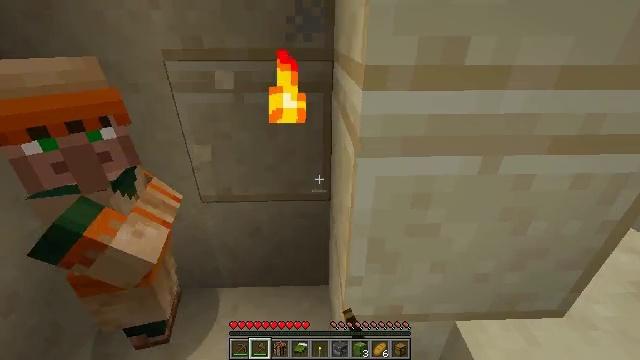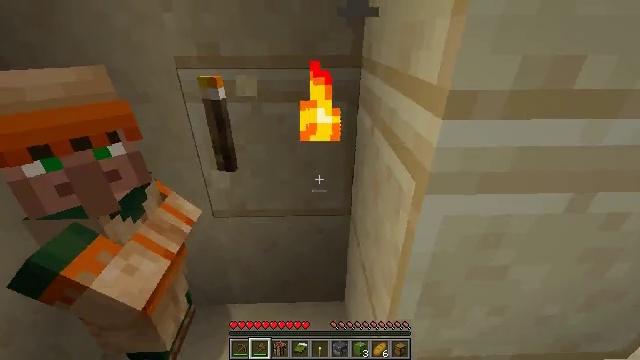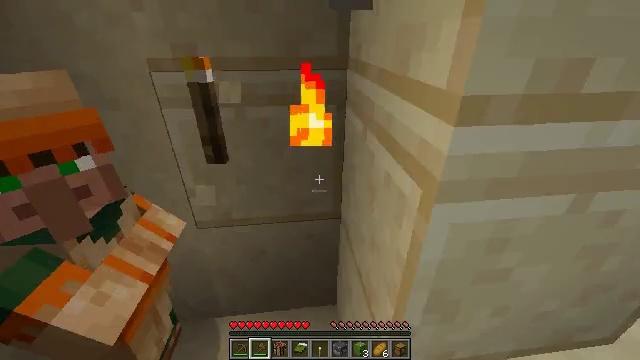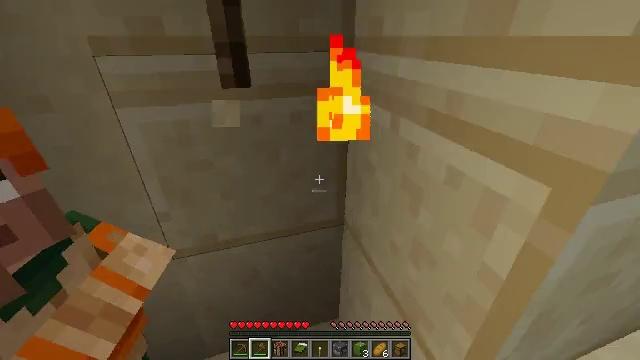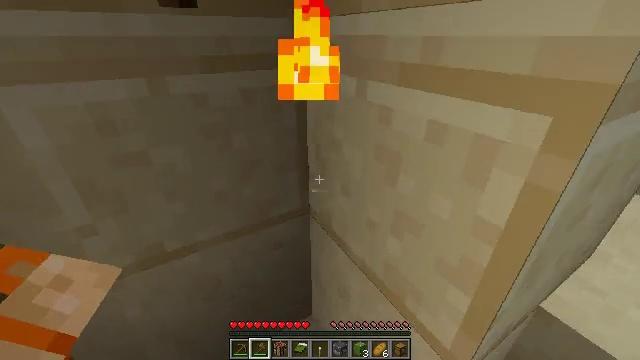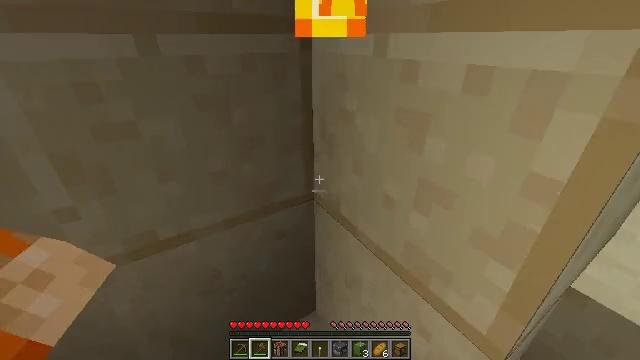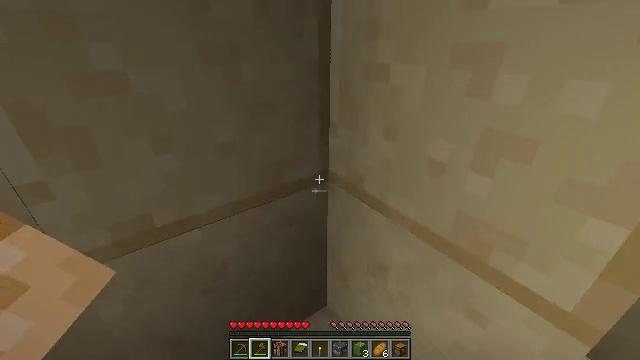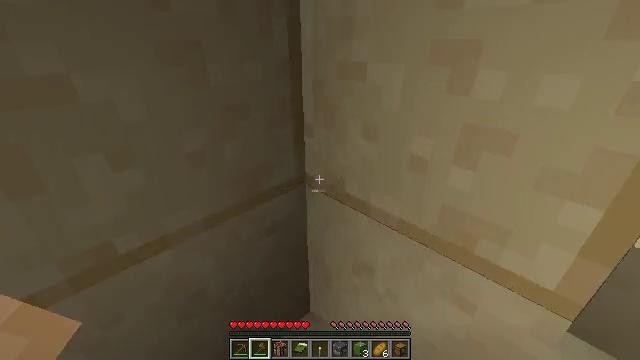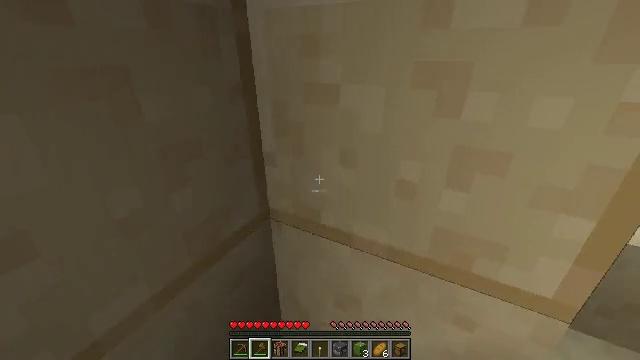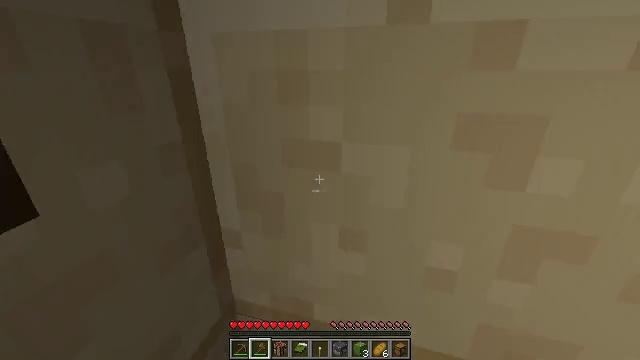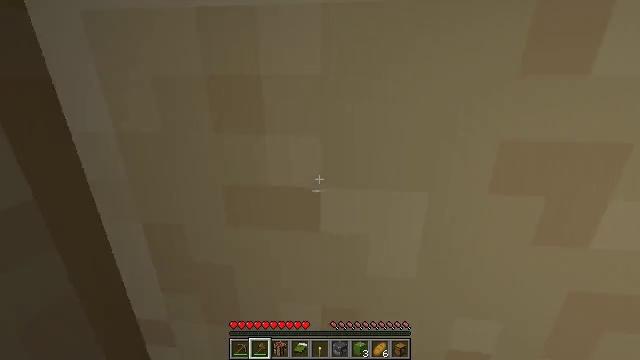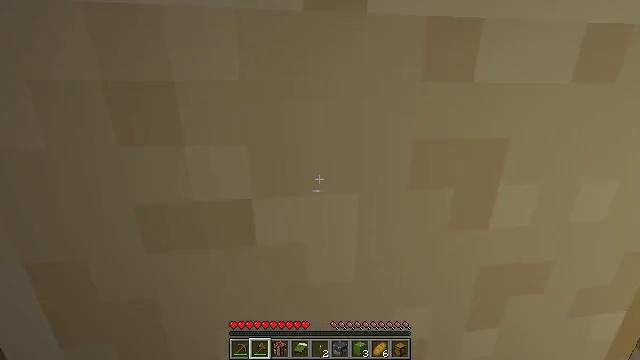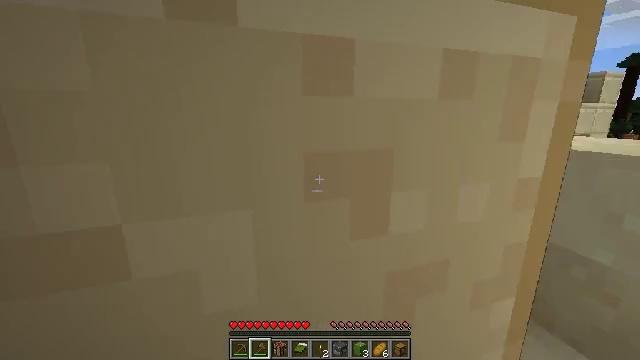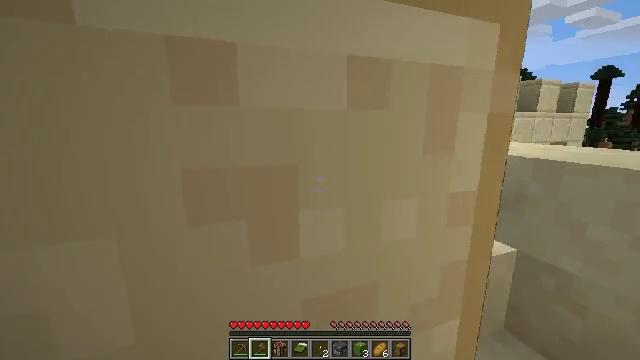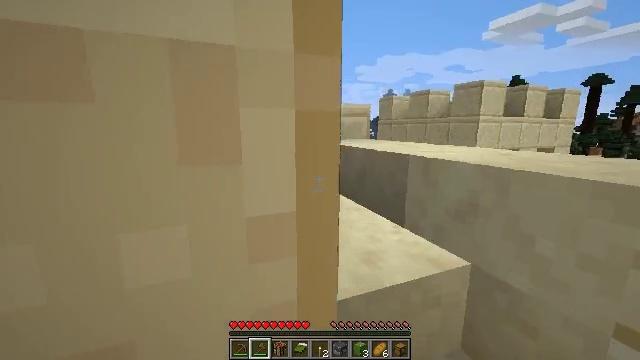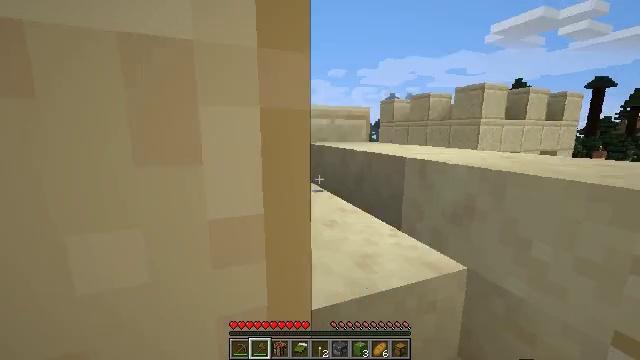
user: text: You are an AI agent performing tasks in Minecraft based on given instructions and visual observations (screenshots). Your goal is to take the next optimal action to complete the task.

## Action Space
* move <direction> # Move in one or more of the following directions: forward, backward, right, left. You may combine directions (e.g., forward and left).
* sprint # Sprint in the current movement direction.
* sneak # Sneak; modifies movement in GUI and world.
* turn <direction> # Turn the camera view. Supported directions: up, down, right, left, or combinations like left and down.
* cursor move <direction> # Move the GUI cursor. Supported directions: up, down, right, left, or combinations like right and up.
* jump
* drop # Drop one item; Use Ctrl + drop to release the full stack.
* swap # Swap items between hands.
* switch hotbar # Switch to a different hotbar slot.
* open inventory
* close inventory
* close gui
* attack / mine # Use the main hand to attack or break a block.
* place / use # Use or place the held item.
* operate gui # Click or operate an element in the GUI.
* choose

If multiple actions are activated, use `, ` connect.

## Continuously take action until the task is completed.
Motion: motion action
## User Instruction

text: Remove the potted cactus from its pot.
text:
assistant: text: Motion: move forward and move left
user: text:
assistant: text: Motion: move forward and move left, turn right
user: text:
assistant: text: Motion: move forward and move left, turn right
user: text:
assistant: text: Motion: move forward and move left, turn right
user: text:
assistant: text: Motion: move forward and move left, turn right
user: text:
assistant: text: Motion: move forward and move left, turn right
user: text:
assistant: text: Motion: move forward, turn right
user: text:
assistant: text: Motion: move forward, turn right and up
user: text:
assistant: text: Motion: move forward, turn right and up
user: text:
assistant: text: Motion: move forward, turn right and up
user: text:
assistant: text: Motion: move forward and move right, turn right and up
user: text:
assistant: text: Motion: move forward and move right, turn right and up
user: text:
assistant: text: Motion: move forward and move right, turn right and up
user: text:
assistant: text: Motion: move forward and move right, turn up
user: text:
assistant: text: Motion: move forward and move right
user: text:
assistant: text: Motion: move forward and move right, turn left and up
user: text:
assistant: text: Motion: move forward and move right, turn left
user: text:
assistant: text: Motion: move forward and move right, turn left
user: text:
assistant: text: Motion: move forward and move right, turn left
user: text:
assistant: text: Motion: move forward and move right, turn left and down
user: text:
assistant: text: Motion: move forward and move right, turn left and down
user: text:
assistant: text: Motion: move forward, turn left
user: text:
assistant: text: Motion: move forward, turn left
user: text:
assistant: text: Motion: move forward and move right, turn left
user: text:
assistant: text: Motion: move forward and move right, turn left and down
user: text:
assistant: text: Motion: move forward and move right, turn left and down
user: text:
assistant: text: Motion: move forward and move right, turn left and down
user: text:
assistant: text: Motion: move forward and move right, turn left and down
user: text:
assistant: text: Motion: move forward and move right, turn left and down
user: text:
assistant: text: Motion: turn left and down